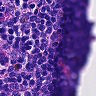
Metastatic tissue present: no